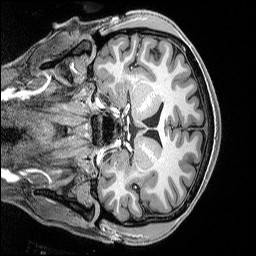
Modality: T1w
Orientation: coronal
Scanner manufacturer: siemens
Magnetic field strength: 3 T
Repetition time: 2.5 s
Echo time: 0.0029 s